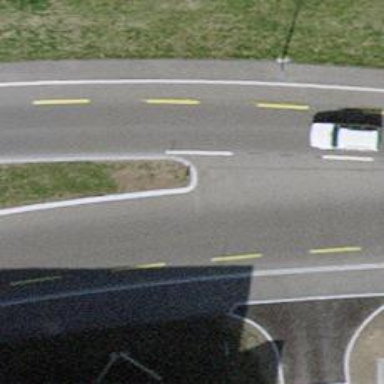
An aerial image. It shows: Primary highway with designated cycle lane.